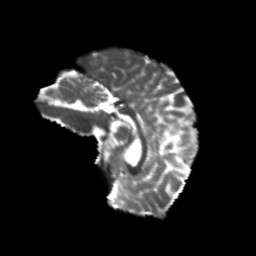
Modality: T2w
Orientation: sagittal
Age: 24
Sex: male
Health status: healthy
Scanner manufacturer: philips
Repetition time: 7.394 s
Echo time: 0.08599 s